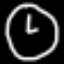
Label: clock